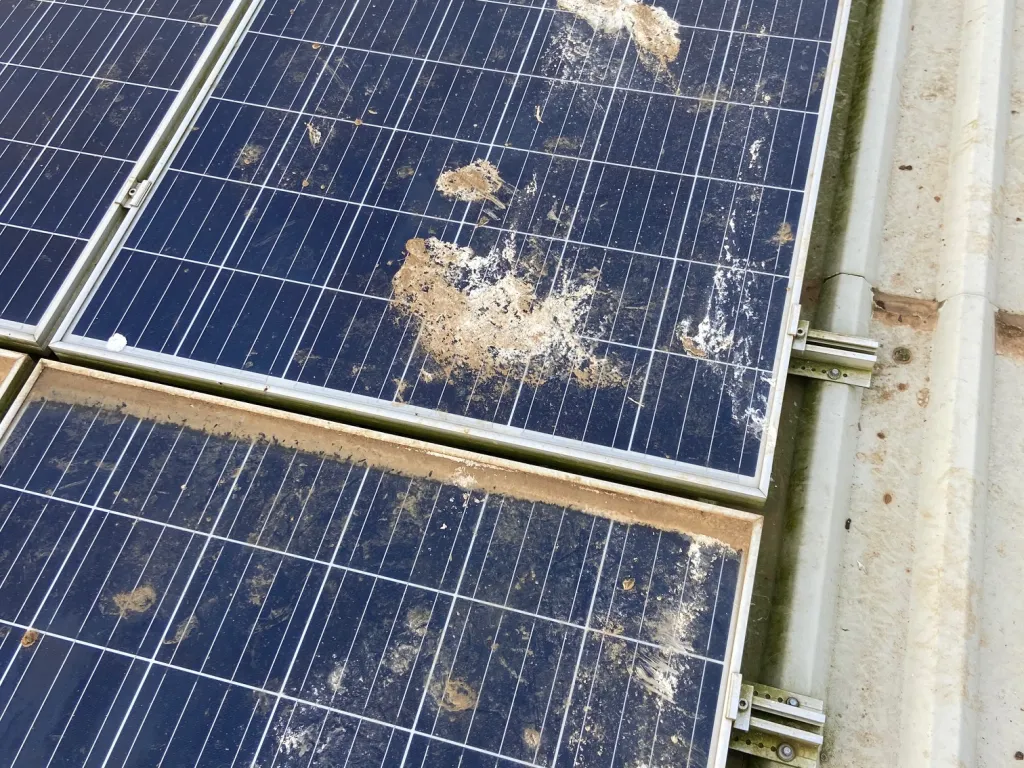
Label: Bird-drop